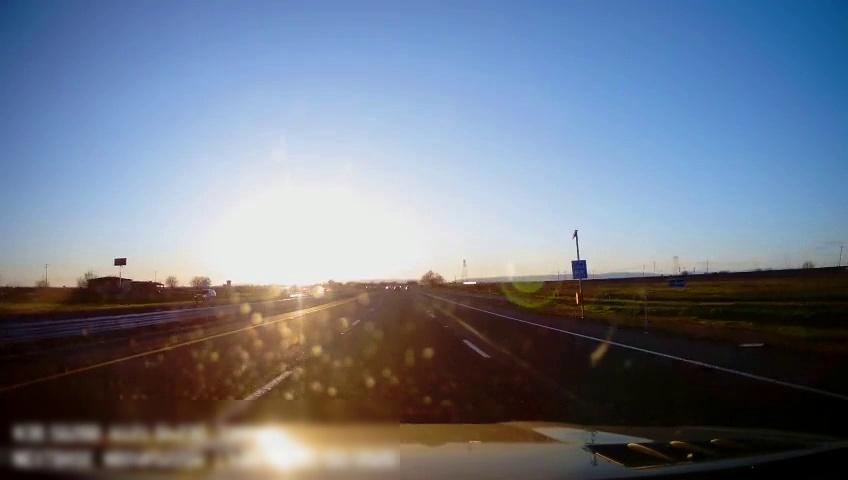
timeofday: Day
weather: Sunny
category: Drivable Space
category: Drivable Space
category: Drivable Space
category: Vehicles | SUV
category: Lanes | Alternate Lane
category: Lanes | Current Lane
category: Lanes | Current Lane
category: Lanes | Alternate Lane
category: Traffic | Signs
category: Traffic | Signs